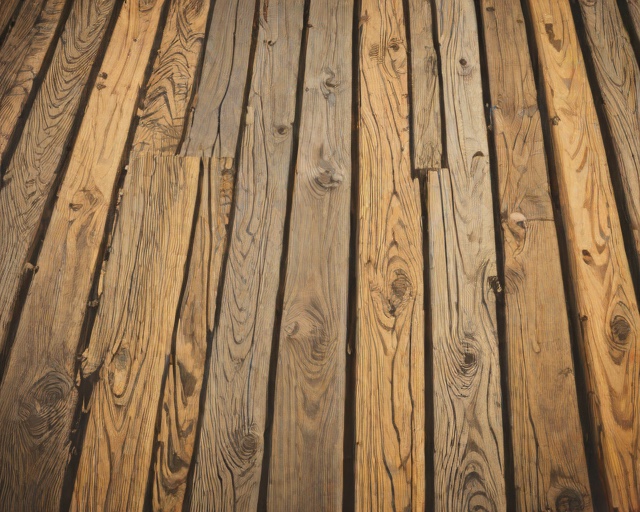
Category: Summer